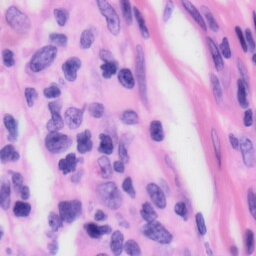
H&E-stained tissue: Skin